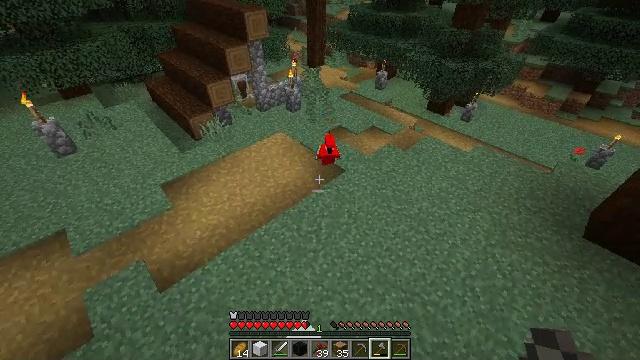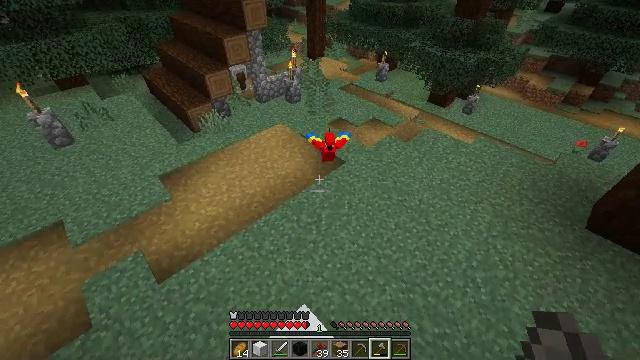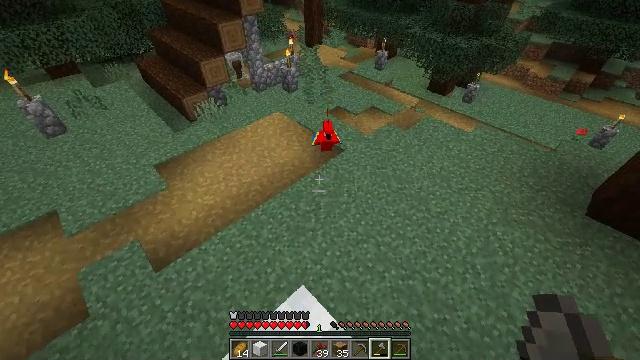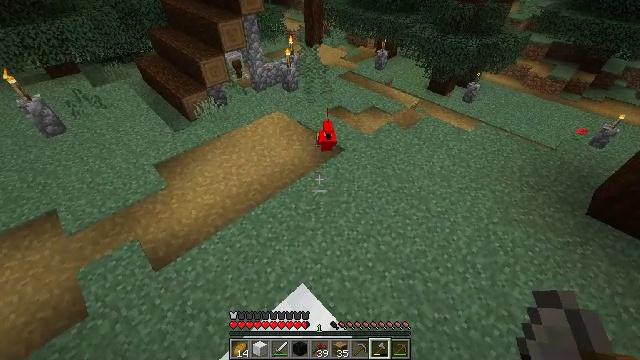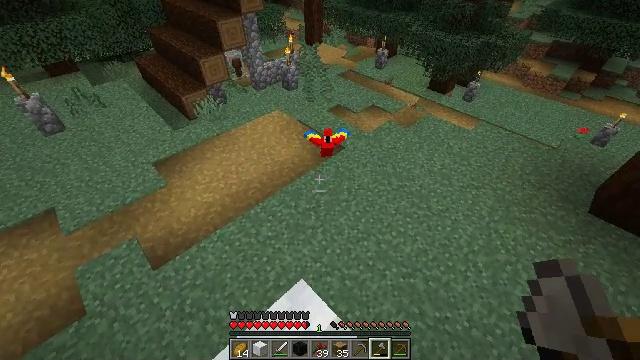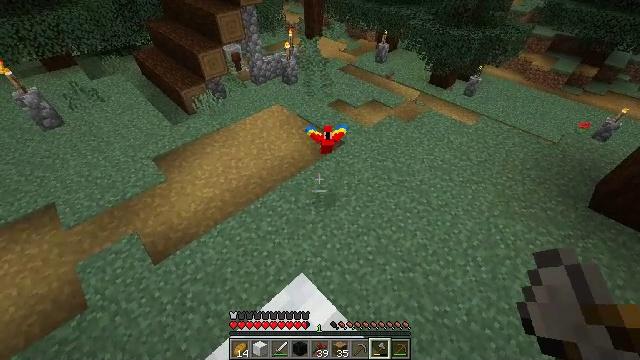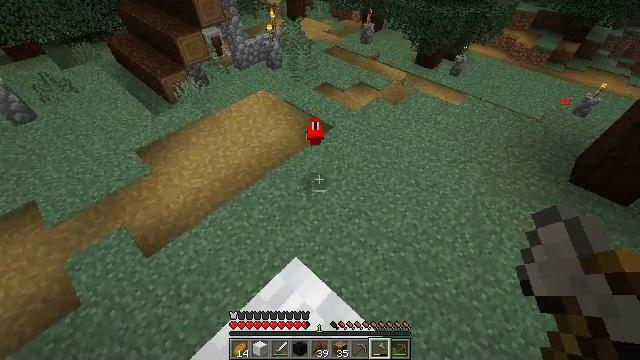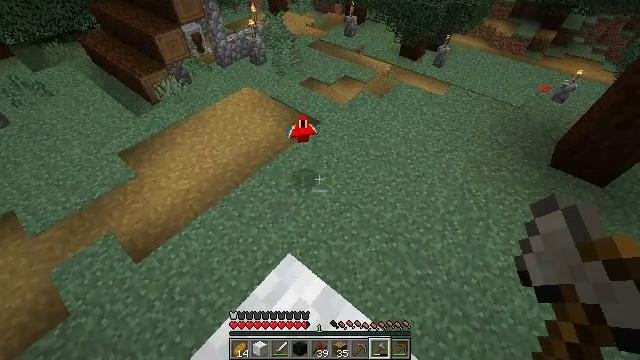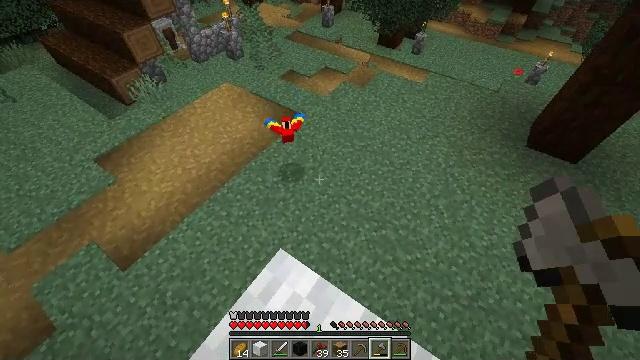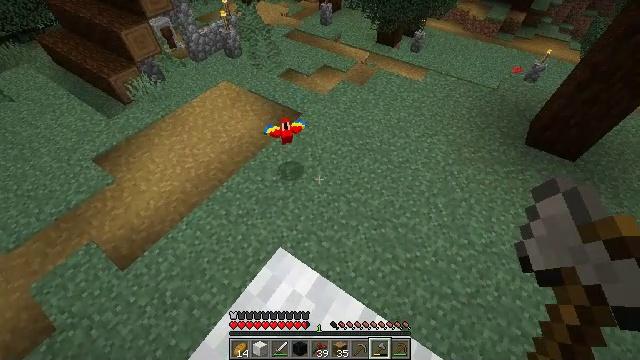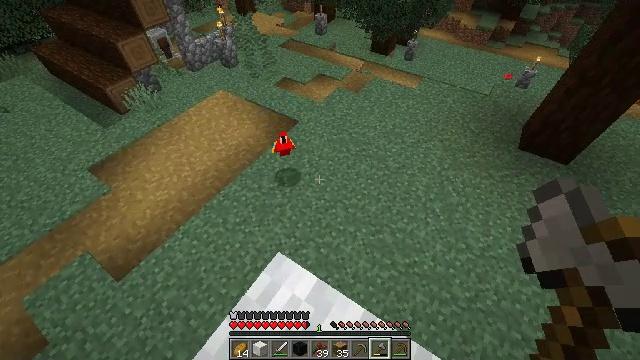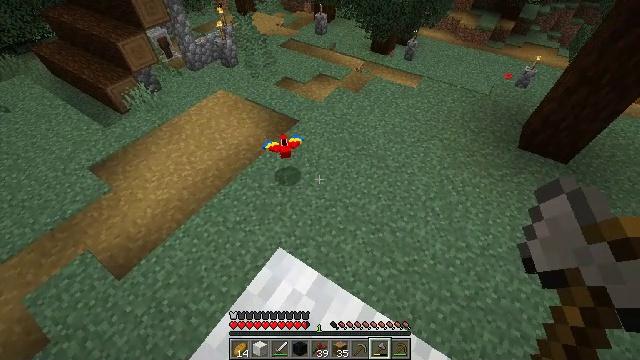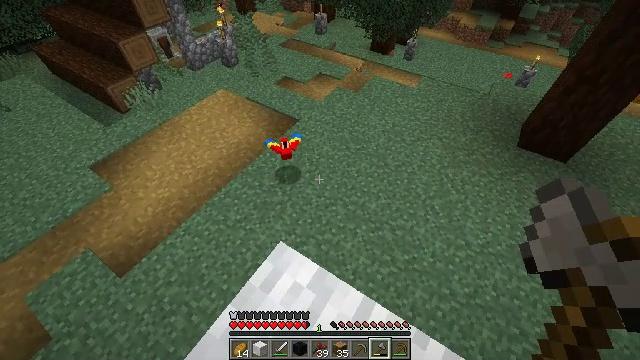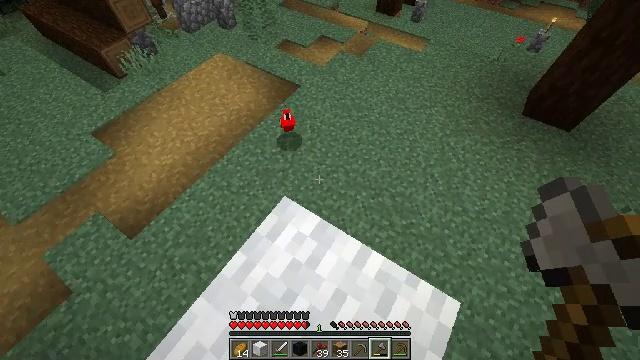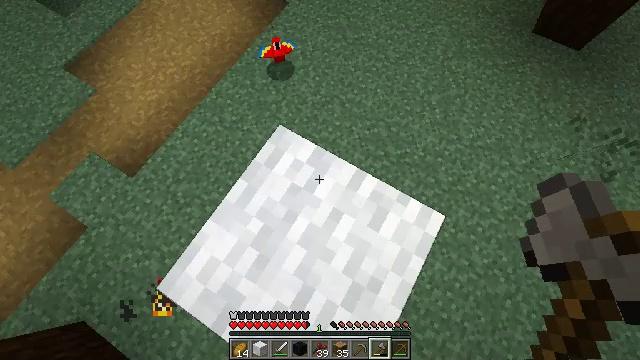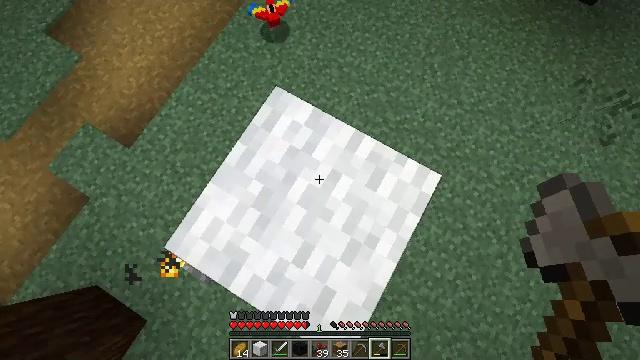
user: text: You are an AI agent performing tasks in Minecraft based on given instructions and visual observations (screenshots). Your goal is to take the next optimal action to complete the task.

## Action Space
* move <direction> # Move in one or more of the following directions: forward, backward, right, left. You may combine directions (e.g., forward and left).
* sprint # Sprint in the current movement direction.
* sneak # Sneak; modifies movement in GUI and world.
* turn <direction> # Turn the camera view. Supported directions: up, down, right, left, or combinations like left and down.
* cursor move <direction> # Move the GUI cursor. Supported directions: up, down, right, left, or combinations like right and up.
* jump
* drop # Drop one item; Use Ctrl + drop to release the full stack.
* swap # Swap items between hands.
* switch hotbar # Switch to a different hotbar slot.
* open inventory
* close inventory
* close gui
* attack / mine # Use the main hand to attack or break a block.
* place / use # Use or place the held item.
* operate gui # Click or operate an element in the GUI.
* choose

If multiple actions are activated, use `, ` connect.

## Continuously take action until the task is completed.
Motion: motion action
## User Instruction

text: Retrieve white wool from a structure.
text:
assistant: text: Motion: sneak, turn down
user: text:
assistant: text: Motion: sneak, turn down
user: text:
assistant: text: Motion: sneak
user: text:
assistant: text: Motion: sneak
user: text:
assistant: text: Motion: sneak, turn down
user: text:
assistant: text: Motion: sneak, turn right and down
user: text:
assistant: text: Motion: sneak, turn right and down
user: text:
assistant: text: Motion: sneak, turn right and down
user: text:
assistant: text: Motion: sneak
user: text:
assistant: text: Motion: move back, sneak, turn right and up
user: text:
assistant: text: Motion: move back, sneak
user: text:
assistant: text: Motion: move back, sneak
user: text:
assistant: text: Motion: move back, sneak, turn down
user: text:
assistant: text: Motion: move back, sneak, turn right and down
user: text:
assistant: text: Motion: sneak, turn down
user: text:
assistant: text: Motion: sneak
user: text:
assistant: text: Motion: sneak, attack / mine
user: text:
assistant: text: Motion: sneak, attack / mine
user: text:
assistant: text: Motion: sneak, attack / mine
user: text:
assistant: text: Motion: sneak, attack / mine
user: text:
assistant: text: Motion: sneak, attack / mine
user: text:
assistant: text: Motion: sneak, attack / mine
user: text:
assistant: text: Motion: sneak, attack / mine
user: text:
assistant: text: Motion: sneak, attack / mine
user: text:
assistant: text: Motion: sneak, attack / mine
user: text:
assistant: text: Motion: sneak, attack / mine
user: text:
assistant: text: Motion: sneak, attack / mine
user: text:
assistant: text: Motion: sneak, attack / mine
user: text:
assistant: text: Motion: sneak, attack / mine
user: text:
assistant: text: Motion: sneak, attack / mine